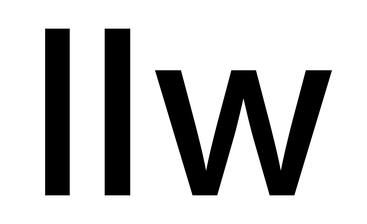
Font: Inter_Medium